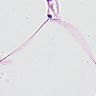
Metastatic tissue present: no